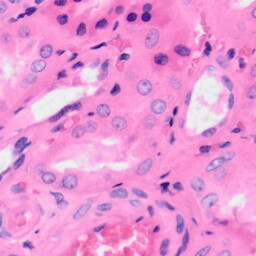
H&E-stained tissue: Kidney